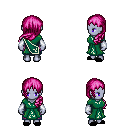
a pixel art fantasy rpg character, female body template, dark elf, purple skin, sash dress, magenta pants, pink left-swept hairstyle, white cloth bracers, black slippers, four views (front, back, left, right), 2x2 character sprite sheet, small pixel art, hard edges, no anti-aliasing